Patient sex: M
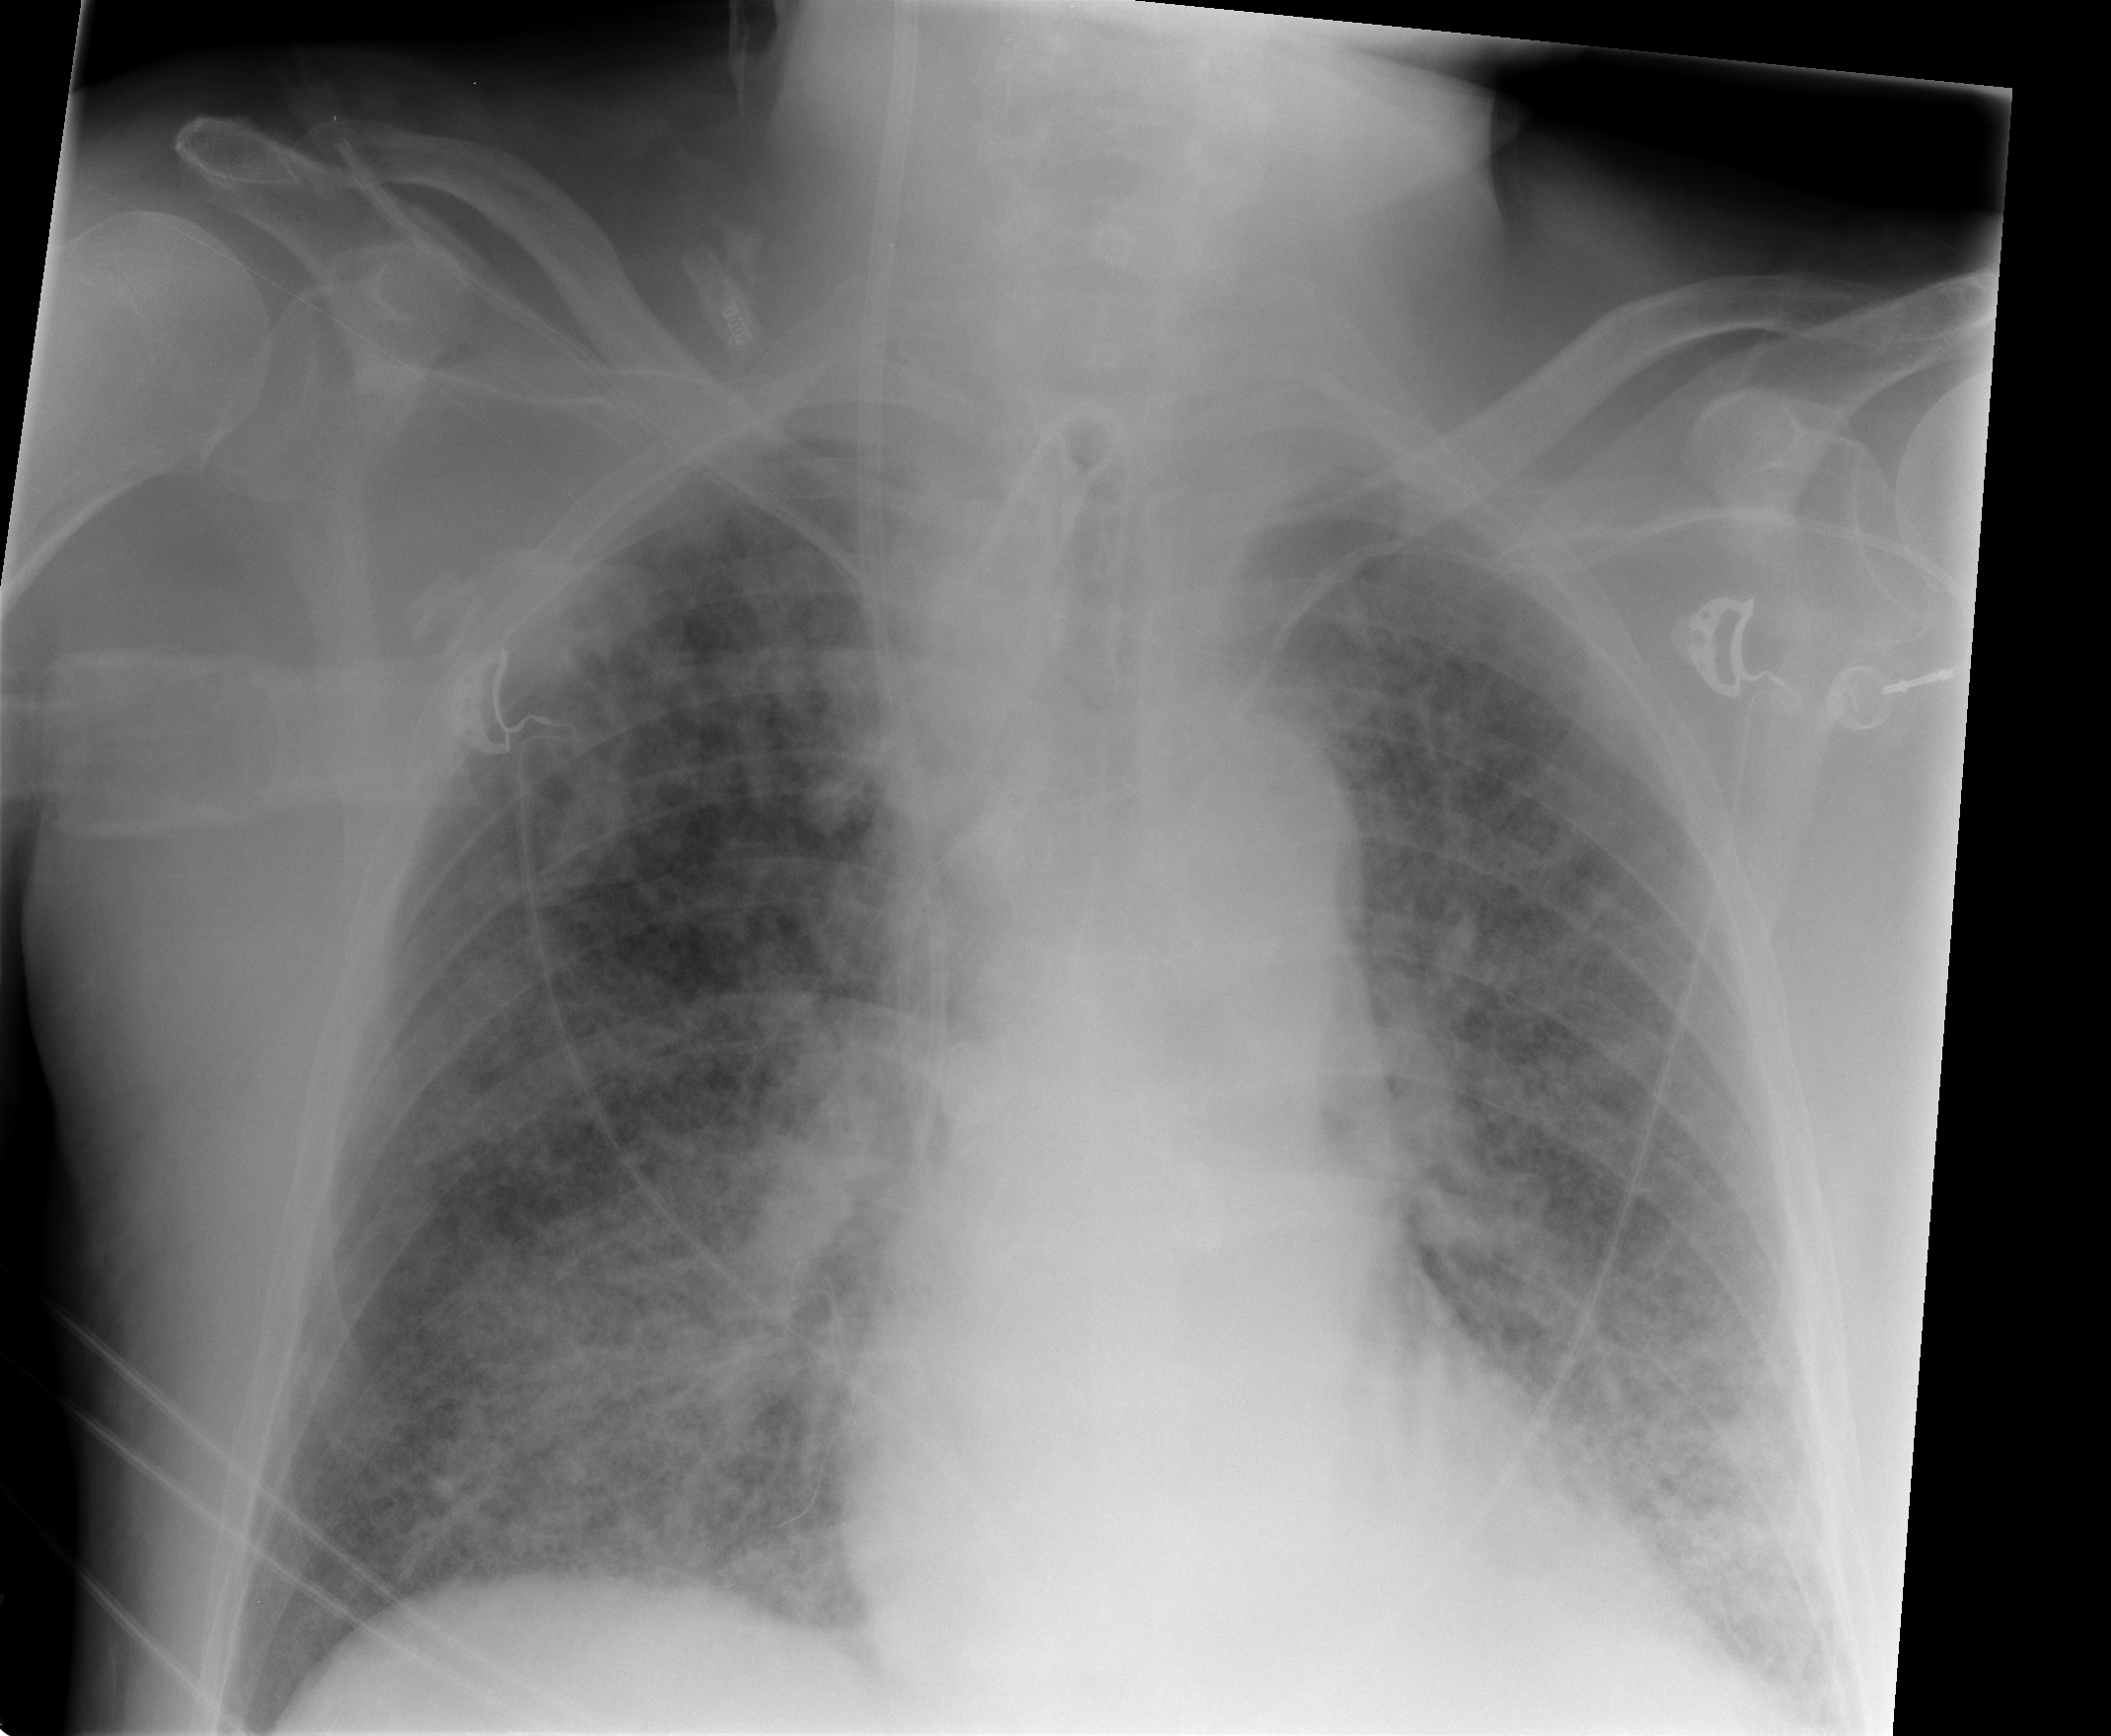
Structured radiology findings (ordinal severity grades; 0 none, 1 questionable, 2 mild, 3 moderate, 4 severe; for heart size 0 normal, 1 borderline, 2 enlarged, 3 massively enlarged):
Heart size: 0
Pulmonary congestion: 3
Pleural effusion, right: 0
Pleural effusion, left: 2
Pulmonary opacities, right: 3
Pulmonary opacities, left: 3
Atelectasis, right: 3
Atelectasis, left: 2